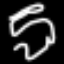
Label: squiggle